Question: I need your help to build a macro that can extract the dates (which are in text format) from a string and report them in a different column - let's say to column K, would you be able to assist?

Below the database in text
Contract
OESX BLT 100 4200 vs S 5 FESX @4080
OESX P 100 3050 vs 6 Mar22 @4080
OESX CDIA 100 4300 4400 vs B 3 FESX @4090
OESX CNV 100 4100 vs 100 FESX @4100
OESX PBUT 3900 - 4000 - 4100
The length of the column of the database is not fixed, it changes every time.
The final goal would be to put the dates at the beginning of the contract and not in the middle.
I thank you in advance :)
CODE:
'''
Sub Macro8()
Dim sht As Worksheet
Dim fnd As Variant
Dim rplc As Variant
Dim row
Dim column
Dim value
fndList = Array("Dec22 ", "Dec23 ")
rplcList = Array("", "")
Set sht = Sheets("Data")
****For Each cell In Range("A2:A40")
If InStr(cell.Text, fndList) > 0 Then
cell.Offset(0, 1).value = fndList
End If
Next cell****
For x = LBound(fndList) To UBound(fndList)
sht.Cells.Replace What:=fndList(x), Replacement:=rplcList(x), _
LookAt:=xlPart, SearchOrder:=xlByRows, MatchCase:=False, _
SearchFormat:=False, ReplaceFormat:=False
Next x
End Sub
'''
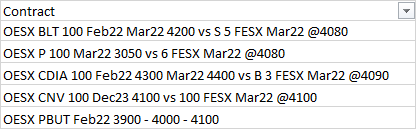
Answer: Simple original answer:
'''
Function RearrangeContract(ref As String)
Dim I As Integer
Dim N As Integer
Dim Res As String
Dim Con As String
Con = ref
For I = 1 To Len(ref) - 3
For N = 1 To 12
If Mid(ref, I, 3) = Format(DateSerial(2021, N, 15), "mmm") Then
Res = Res & Mid(ref, I, 5) & " "
Con = Replace(Con, Mid(ref, I, 6), "")
End If
Next N
Next I
RearrangeContract = Res & Con
End Function
'''
Should spit out strings exactly as you requested.
[enter image description here][1]
Either use the function in your own code, or import the contract lines into excel and use =RearrangeContract() as a UDF
And here we have an absolute mess of code for such a small task, but I'm roughly 90% sure it will work perfectly.
FYI: I went the lazy route for the sorting, and borrowed a sorting sub from here: <URL>
Should rearrange, sort and filter duplicates
in the top function, you can change the date output format here:
-
'''
Option Explicit
Option Base 0
Function RearrangeContractUnique(ref As String)
Dim i As Integer 'Character counter
Dim N As Integer 'Month counter
Dim Res() 'Result
Dim Con As String 'Contract - dates
Dim CNT As Integer 'Date found counter
Dim Temp
CNT = 0 'Counter to 0
Con = ref 'Store reference separately
For i = 1 To Len(ref) - 3 'Cycle through character in ref
For N = 1 To 12 'Test each month againt section of ref
If Mid(ref, i, 3) = Format(DateSerial(2021, N, 15), "mmm") Then
CNT = CNT + 1 'Increment counter
ReDim Preserve Res(1 To CNT) 'Resize array
'Debug.Print Mid(ref, i + 3, 2)
Res(CNT) = DateValue(DateSerial(20 & Mid(ref, i + 3, 2), N, 1))
Con = Replace(Con, Mid(ref, i, 6), "") 'Remove date found from ref
End If
Next N
Next i
'Debug.Print "PreSort"
'For i = 1 To CNT
'Debug.Print Res(i)
'Next i
Array_CountingSort Res
'Debug.Print "PostSort"
'For i = 1 To CNT
'Debug.Print Res(i)
'Next i
'Reformat for output
For i = 1 To CNT
Res(i) = Format(Res(i), "mmmyy")
Next i
'Yeah, just shovel more worksheetfunctions into it.
RearrangeContractUnique = Join(Application.WorksheetFunction.Transpose _
(WorksheetFunction.Unique(Application.WorksheetFunction. _
Transpose(Res())))) & " " & Con
End Function
Public Sub Array_CountingSort(ByRef vArrayName As Variant)
Dim vCounting() As Long
Dim lLower As Long
Dim lUpper As Long
Dim larraymin As Long
Dim larraymax As Long
Dim i As Long
Dim j As Long
Dim lnextpos As Long
larraymin = Helper_Minimum(vArrayName)
larraymax = Helper_Maximum(vArrayName)
lLower = LBound(vArrayName)
lUpper = UBound(vArrayName)
ReDim vCounting(larraymin To larraymax)
For i = lLower To lUpper
vCounting(vArrayName(i)) = vCounting(vArrayName(i)) + 1
Next i
lnextpos = lLower
For i = larraymin To larraymax
For j = 1 To vCounting(i)
vArrayName(lnextpos) = i
lnextpos = lnextpos + 1
Next j
Next i
End Sub
Public Function Helper_Maximum(ByVal vArrayName As Variant) As Long
Dim lmaxvalue As Long
Dim lrowlower As Long
Dim lrowupper As Long
Dim i As Long
lrowlower = LBound(vArrayName)
lrowupper = UBound(vArrayName)
lmaxvalue = vArrayName(lrowlower)
For i = lrowlower To lrowupper
If (vArrayName(i) > lmaxvalue) Then
lmaxvalue = vArrayName(i)
End If
Next i
Helper_Maximum = lmaxvalue
End Function
Public Function Helper_Minimum(ByVal vArrayName As Variant) As Long
Dim lminvalue As Long
Dim lrowlower As Long
Dim lrowupper As Long
Dim i As Long
lrowlower = LBound(vArrayName)
lrowupper = UBound(vArrayName)
lminvalue = vArrayName(lrowlower)
For i = lrowlower To lrowupper
If (vArrayName(i) < lminvalue) Then
lminvalue = vArrayName(i)
End If
Next i
Helper_Minimum = lminvalue
End Function
'''